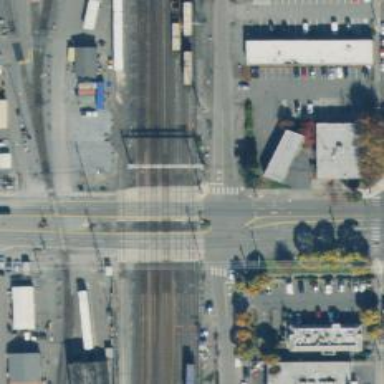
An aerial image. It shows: Railway siding with rails.